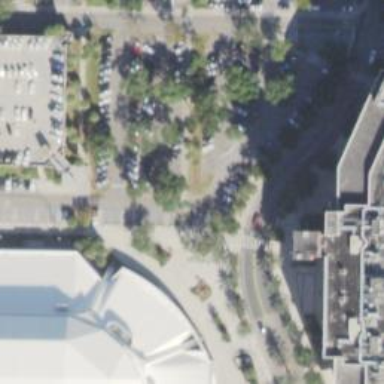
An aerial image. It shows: Parking space.